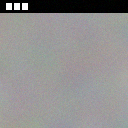
Screen state: on